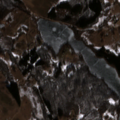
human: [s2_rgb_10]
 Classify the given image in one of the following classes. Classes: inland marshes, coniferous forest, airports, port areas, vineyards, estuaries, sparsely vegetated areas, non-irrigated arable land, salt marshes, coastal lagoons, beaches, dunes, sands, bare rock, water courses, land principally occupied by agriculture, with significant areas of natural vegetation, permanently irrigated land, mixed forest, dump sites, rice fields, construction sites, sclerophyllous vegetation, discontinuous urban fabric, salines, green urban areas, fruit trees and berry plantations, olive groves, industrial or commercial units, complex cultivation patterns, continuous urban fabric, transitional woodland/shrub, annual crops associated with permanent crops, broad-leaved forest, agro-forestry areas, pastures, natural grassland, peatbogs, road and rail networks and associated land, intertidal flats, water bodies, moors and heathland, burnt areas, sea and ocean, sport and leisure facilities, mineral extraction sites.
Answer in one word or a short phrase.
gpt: pastures, land principally occupied by agriculture, with significant areas of natural vegetation, broad-leaved forest, mixed forest, water bodies